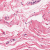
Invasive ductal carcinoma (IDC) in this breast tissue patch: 0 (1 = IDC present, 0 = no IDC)